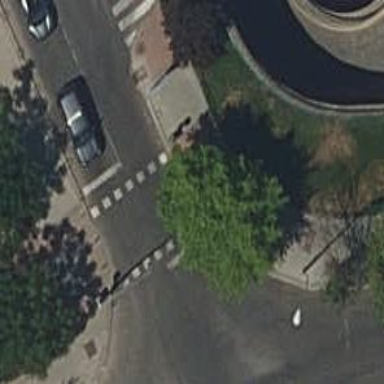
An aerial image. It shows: Zebra crossing on the road.